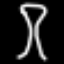
Label: palm tree